Interaction volume radius: 10 \u00c5
Interaction volume height: 20 \u00c5
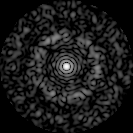
Disorder parameter: 0.8278